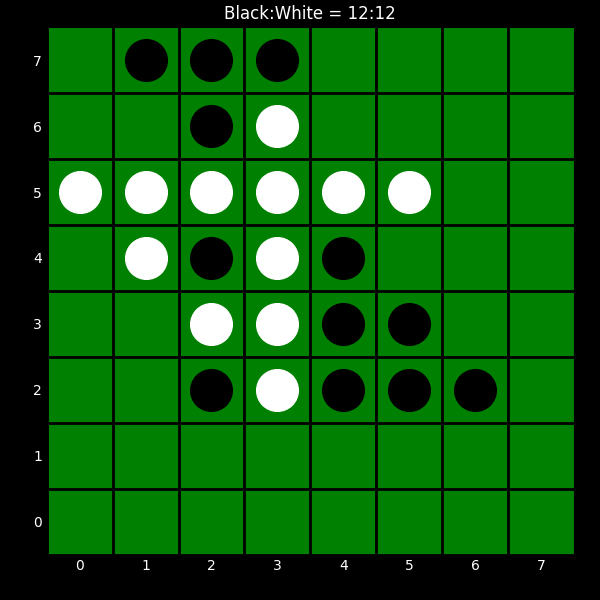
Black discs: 12
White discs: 12